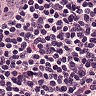
Metastatic tissue present: no